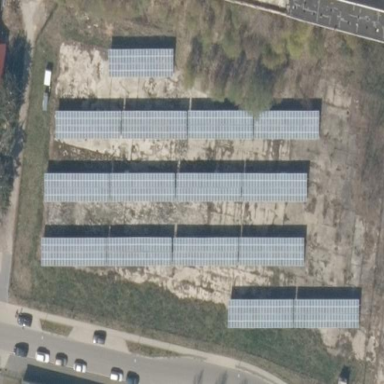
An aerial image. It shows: Fence surrounding solar power generator.